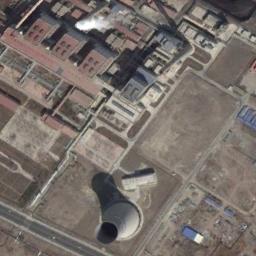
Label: thermal_power_station